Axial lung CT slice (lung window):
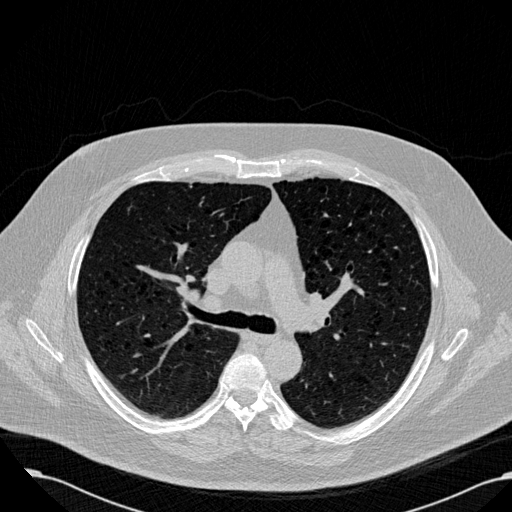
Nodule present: no